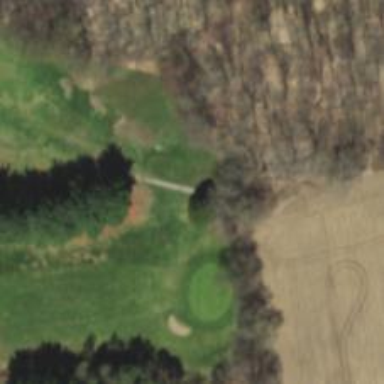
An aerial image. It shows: Path for golf carts.